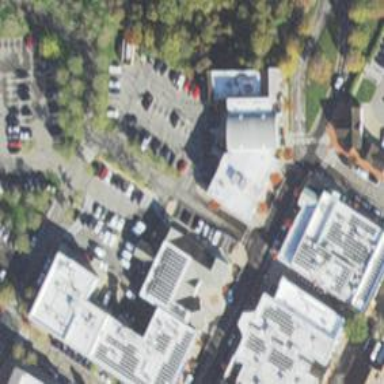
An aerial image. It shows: Parking space.